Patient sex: M
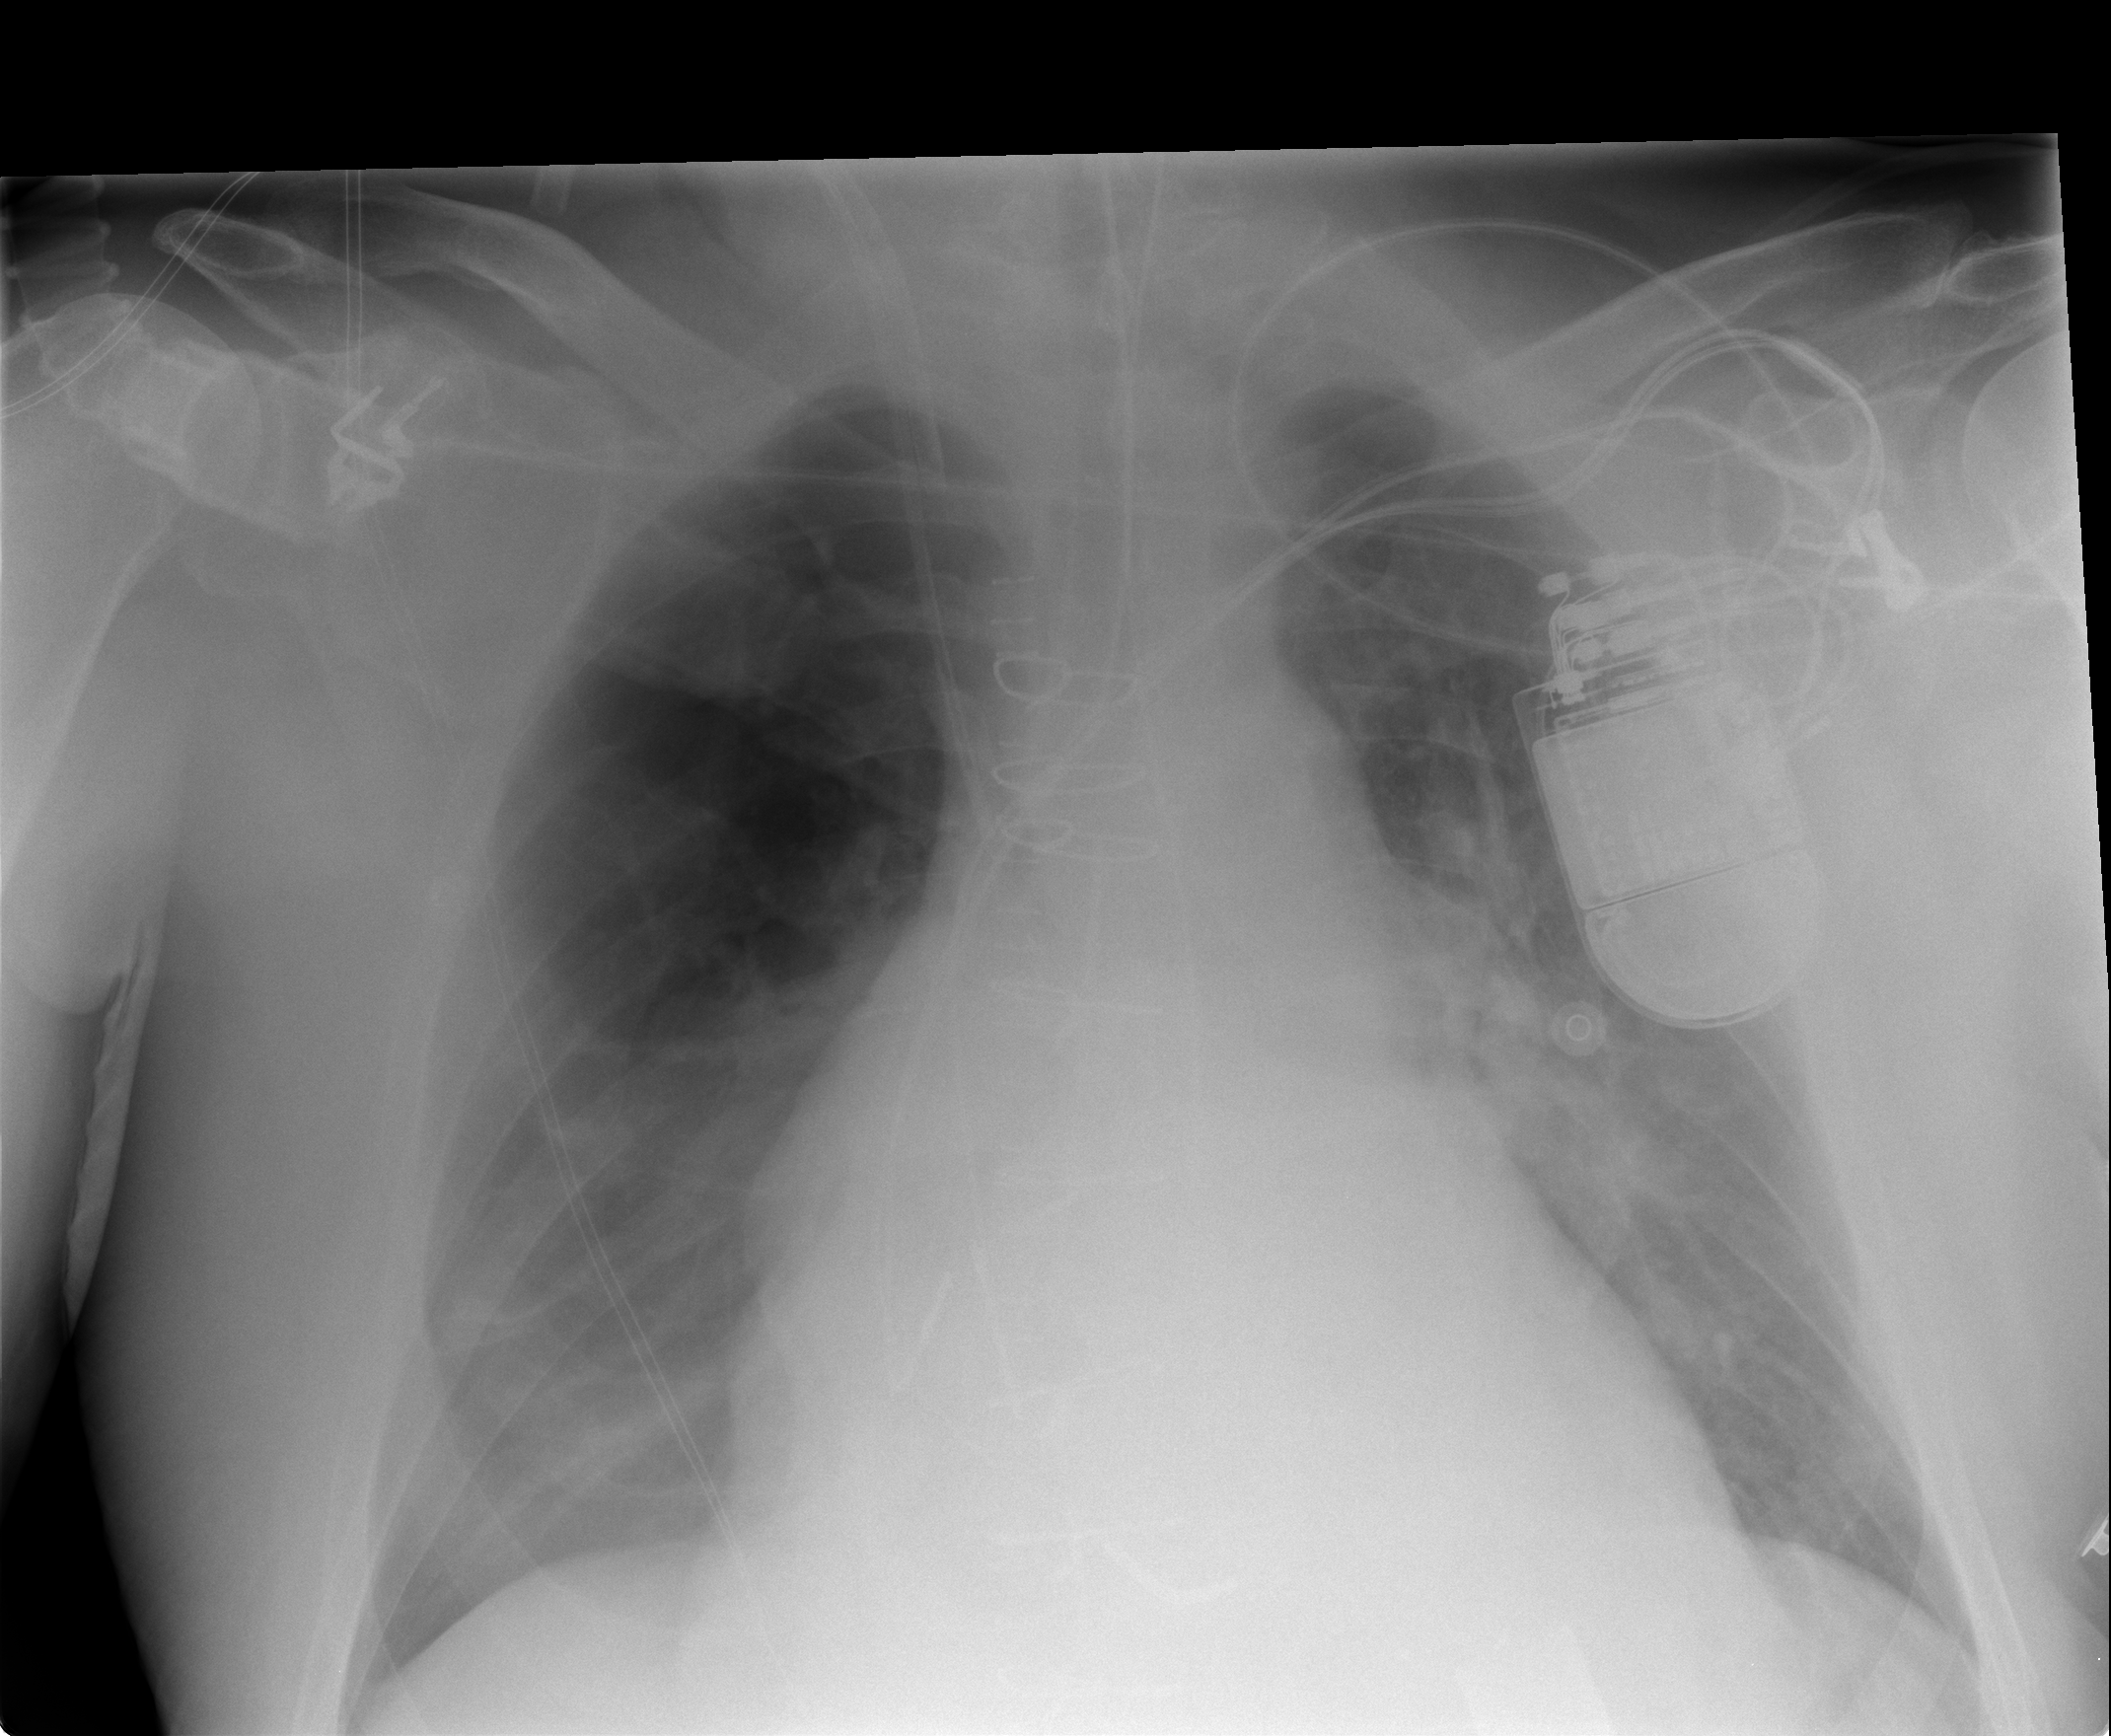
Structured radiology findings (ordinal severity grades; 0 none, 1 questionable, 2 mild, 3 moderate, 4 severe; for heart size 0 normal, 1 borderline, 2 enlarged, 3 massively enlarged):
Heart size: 2
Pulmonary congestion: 0
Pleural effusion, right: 0
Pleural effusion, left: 0
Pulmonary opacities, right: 0
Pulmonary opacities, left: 0
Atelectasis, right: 3
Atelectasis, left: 2